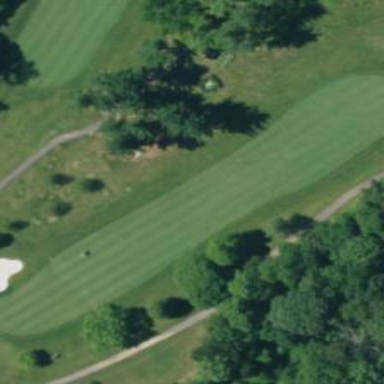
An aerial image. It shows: Golf hole.